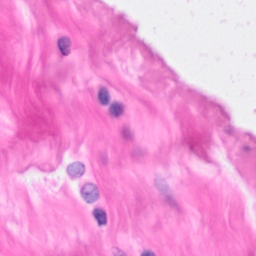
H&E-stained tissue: Breast